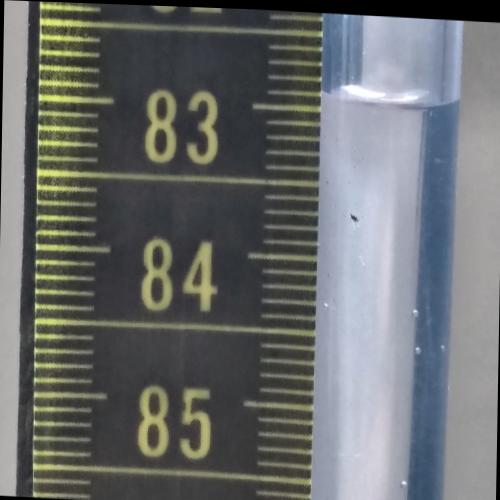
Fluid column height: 82.9 cm